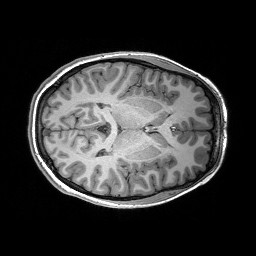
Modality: T1w
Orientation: axial
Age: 17
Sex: female
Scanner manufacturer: siemens
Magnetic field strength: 3 T
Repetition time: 2.53 s
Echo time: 0.00297 s